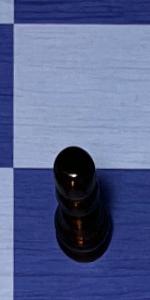
Label: Pawn_Black